Field crop: tomato
Growth stage: 2
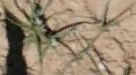
Species: cyperus